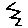
Label: zigzag